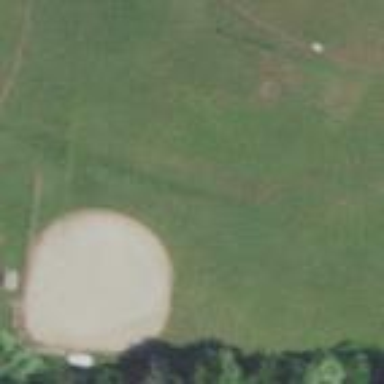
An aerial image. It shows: Baseball pitch for leisure land.